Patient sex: M
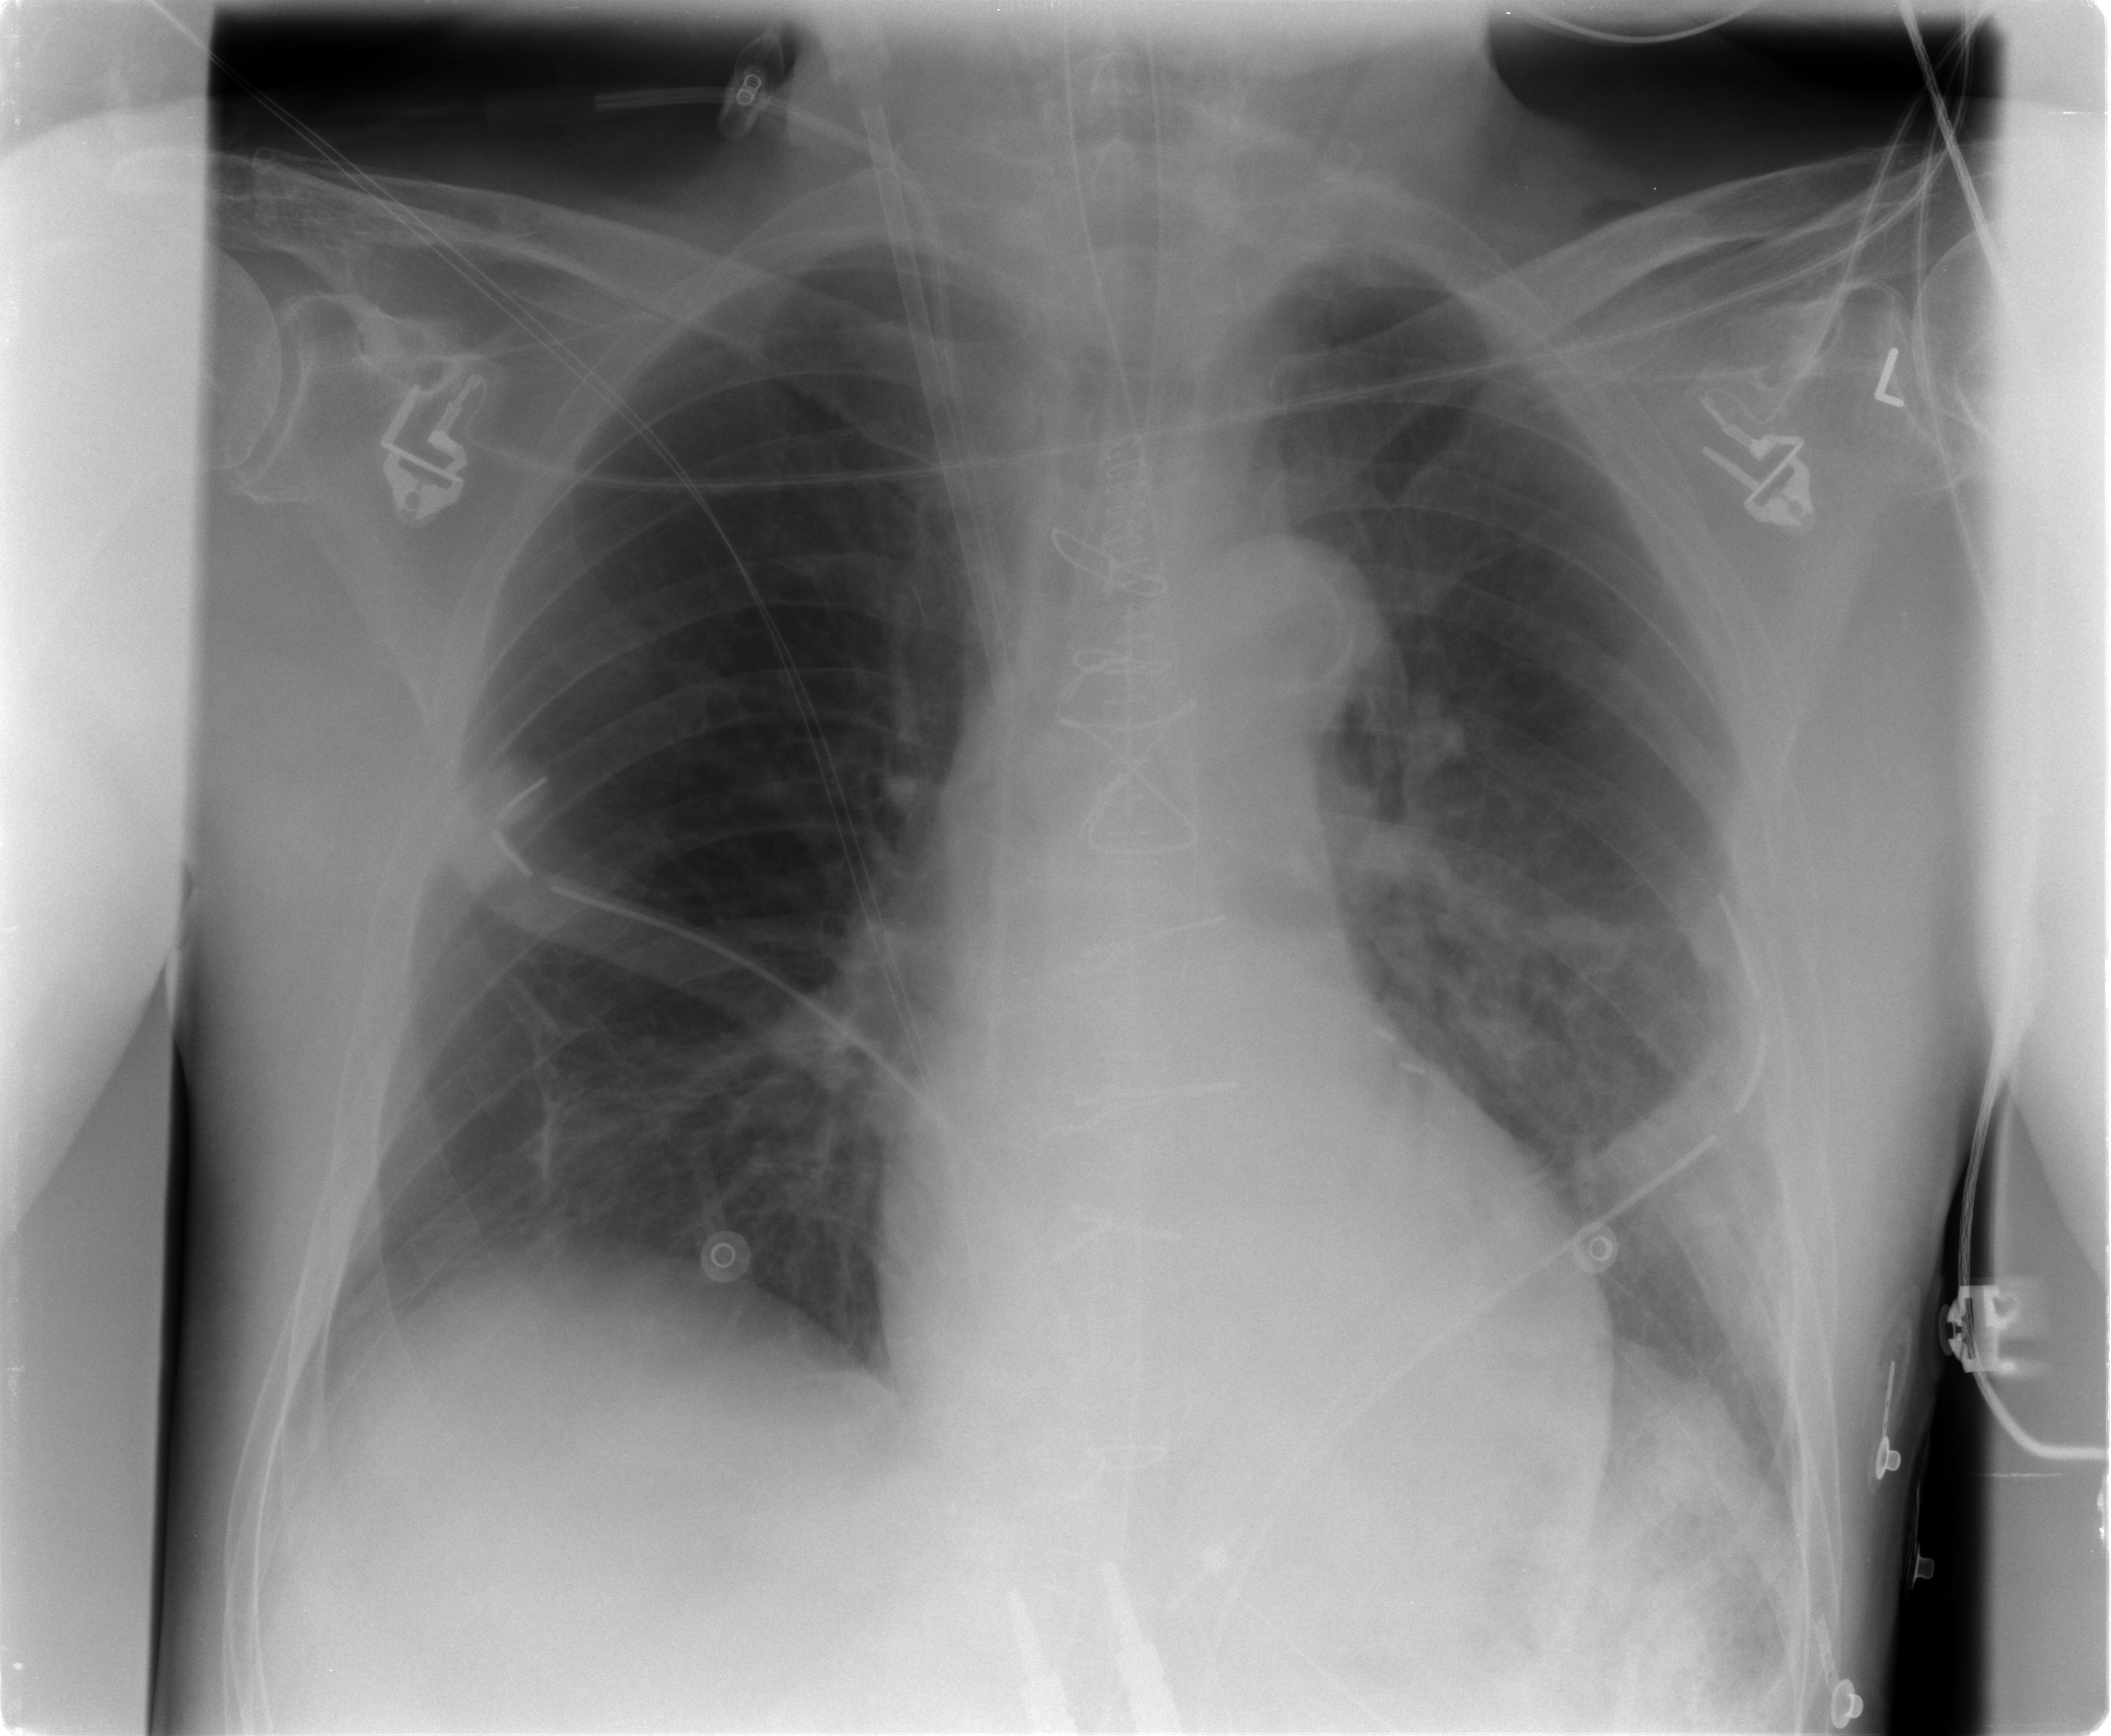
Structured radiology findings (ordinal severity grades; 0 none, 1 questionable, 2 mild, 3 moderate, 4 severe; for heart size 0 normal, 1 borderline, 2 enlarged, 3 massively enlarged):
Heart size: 0
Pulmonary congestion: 1
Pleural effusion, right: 2
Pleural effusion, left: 1
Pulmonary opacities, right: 0
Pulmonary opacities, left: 2
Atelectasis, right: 2
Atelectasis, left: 2